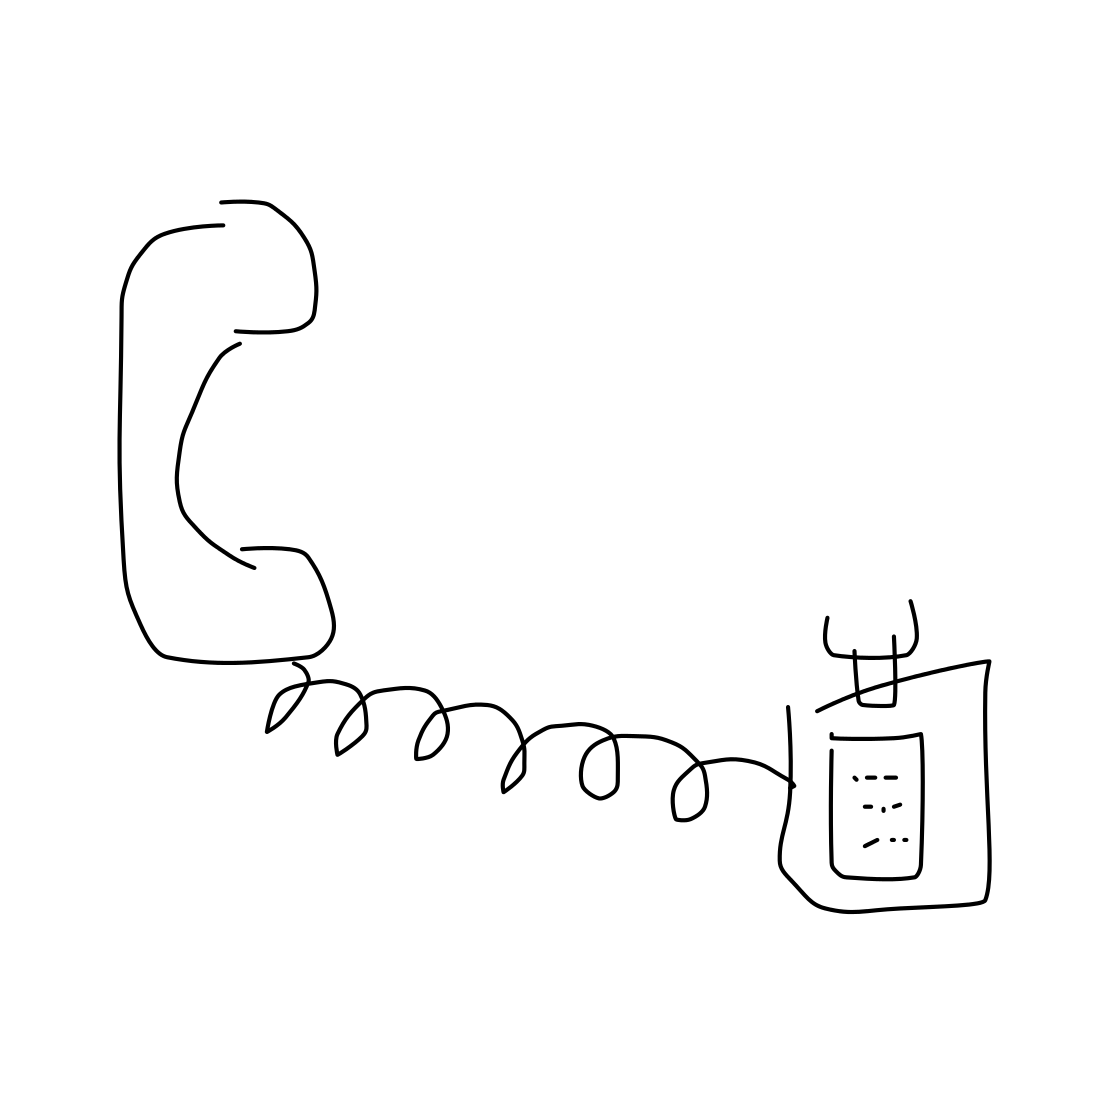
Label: telephone